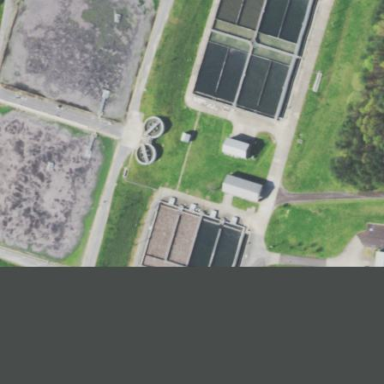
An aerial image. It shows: Wastewater plant.